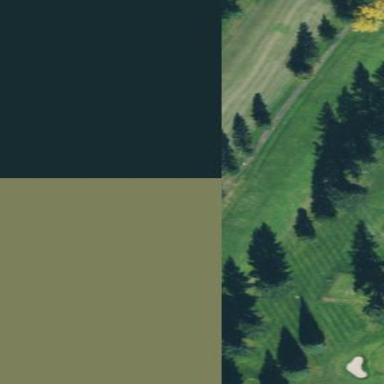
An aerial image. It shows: Rough area in golf course.